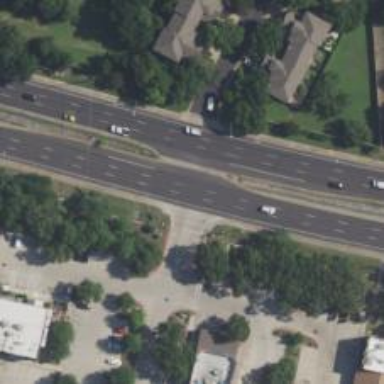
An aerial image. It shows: Asphalt road with secondary link designation.